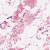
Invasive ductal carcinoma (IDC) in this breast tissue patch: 0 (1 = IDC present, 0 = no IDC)